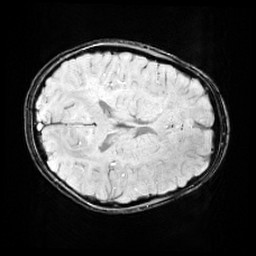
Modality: SWI
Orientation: axial
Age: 10
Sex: male
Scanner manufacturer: siemens
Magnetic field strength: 3 T
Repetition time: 0.027 s
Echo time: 0.02 s